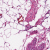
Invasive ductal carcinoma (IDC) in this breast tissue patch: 0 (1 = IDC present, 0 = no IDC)